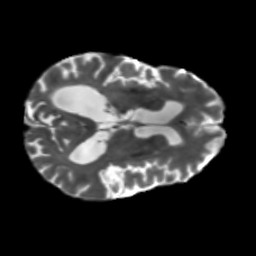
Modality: T2w
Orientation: axial
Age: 75
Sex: male
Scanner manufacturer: siemens
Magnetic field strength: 3 T
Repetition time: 5.25 s
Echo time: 0.08 s